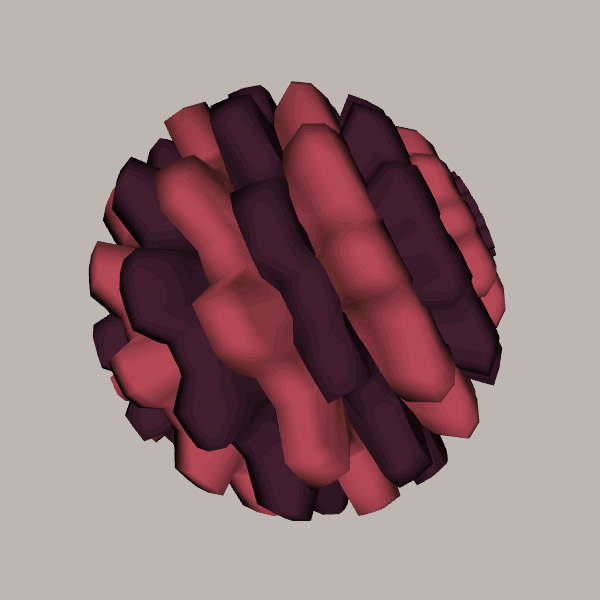
Background: light